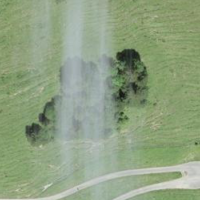
EUNIS habitat code: 23
Species observed at this site:
Geum rivale